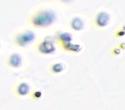
Label: Phaeocystis